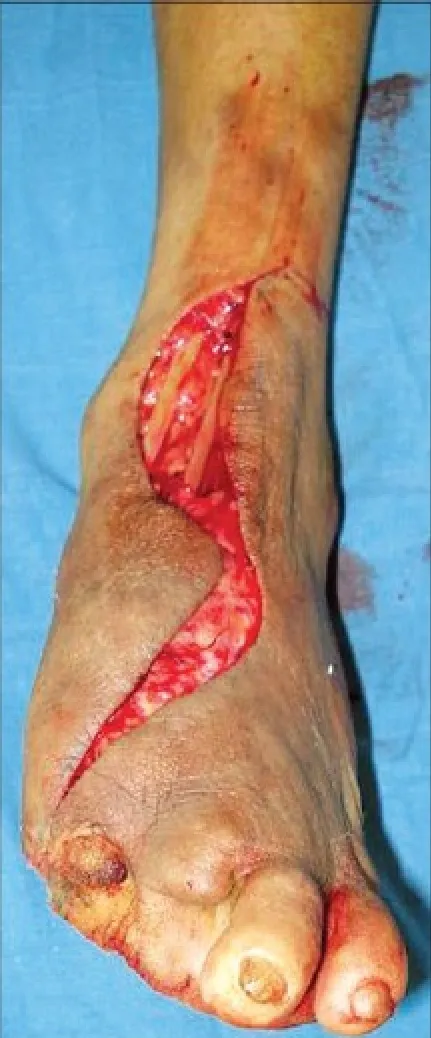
Dissection of the Dorsalis pedis - recipient artery.
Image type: medical_photograph (other_medical_photograph)